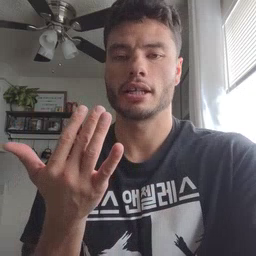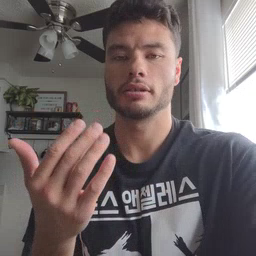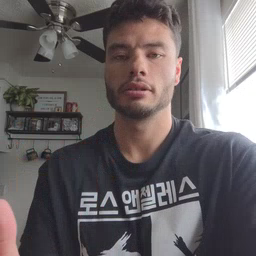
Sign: wait